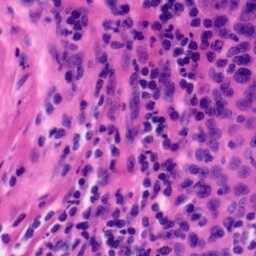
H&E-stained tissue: Tonsil